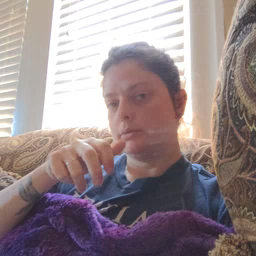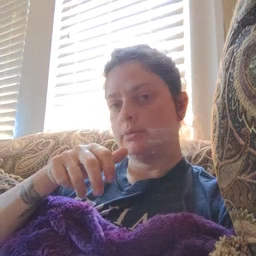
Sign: home